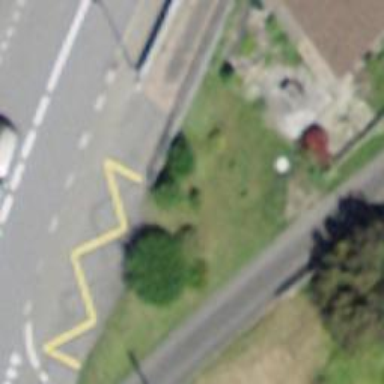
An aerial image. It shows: Bus stop with platform for public transport.